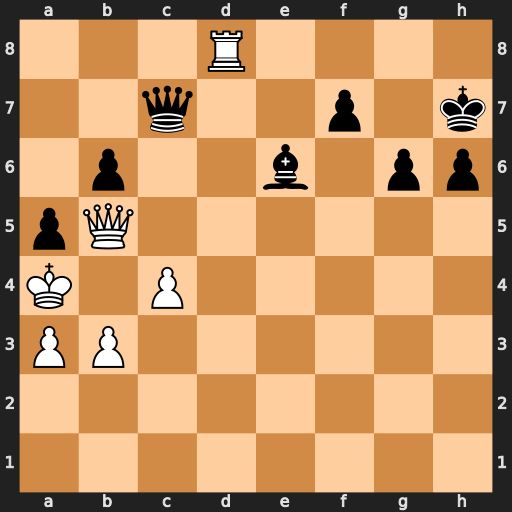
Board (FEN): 3R4/2q2p1k/1p2b1pp/pQ6/K1P5/PP6/8/8
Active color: w
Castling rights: -
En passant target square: -
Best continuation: Qe8 Qxd8 Qxd8